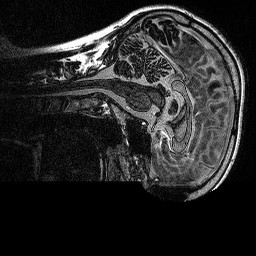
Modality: MP2RAGE
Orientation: sagittal
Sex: female
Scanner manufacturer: siemens
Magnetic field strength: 3 T
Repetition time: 5 s
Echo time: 0.00292 s